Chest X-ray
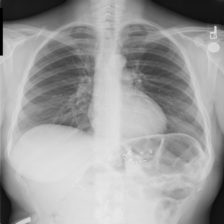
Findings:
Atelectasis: negative
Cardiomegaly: negative
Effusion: negative
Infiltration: negative
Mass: negative
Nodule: negative
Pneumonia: negative
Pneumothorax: negative
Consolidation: negative
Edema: negative
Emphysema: negative
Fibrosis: negative
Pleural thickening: negative
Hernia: negative